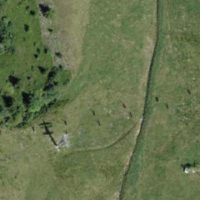
EUNIS habitat code: 24
Species observed at this site:
Caltha palustris
Adenostyles alliariae
Bartsia alpina